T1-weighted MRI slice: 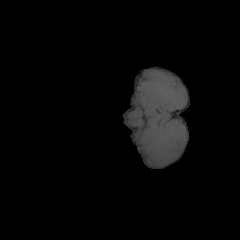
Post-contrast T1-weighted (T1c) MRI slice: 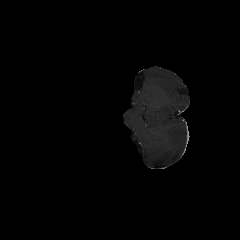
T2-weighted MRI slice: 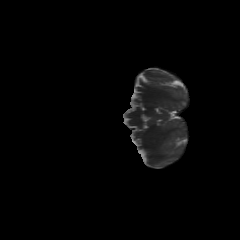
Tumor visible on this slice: no